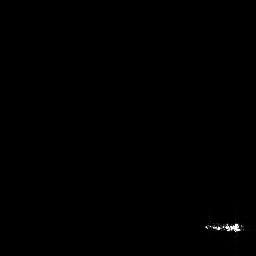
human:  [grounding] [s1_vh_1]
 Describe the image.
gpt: In the satellite image, there is  <ref>1 medium ship </ref> <box>[[78, 85, 94, 90, 0]]</box> located at bottom right.